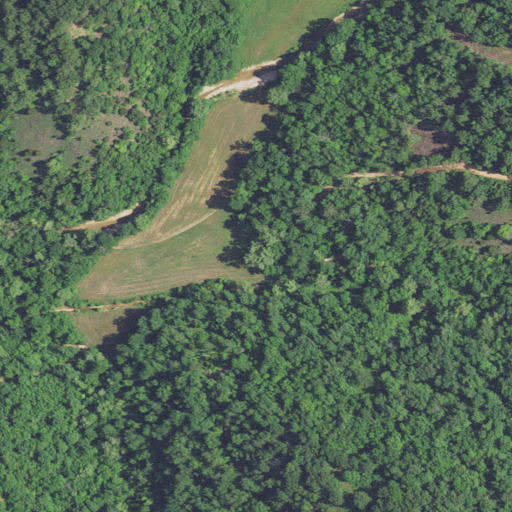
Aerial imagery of valley in Missouri named Coal Pit Hollow containing deciduous forest, shrub, and pasture